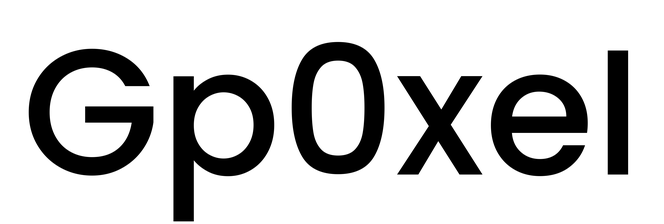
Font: Poppins-Medium